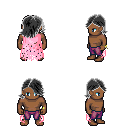
a pixel art fantasy rpg character, male body template, human, dark skin, pink tattered cape, magenta pants, gray swoop hairstyle, bracelets, four views (front, back, left, right), 2x2 character sprite sheet, small pixel art, hard edges, no anti-aliasing